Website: crate-barrel
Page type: address-validator
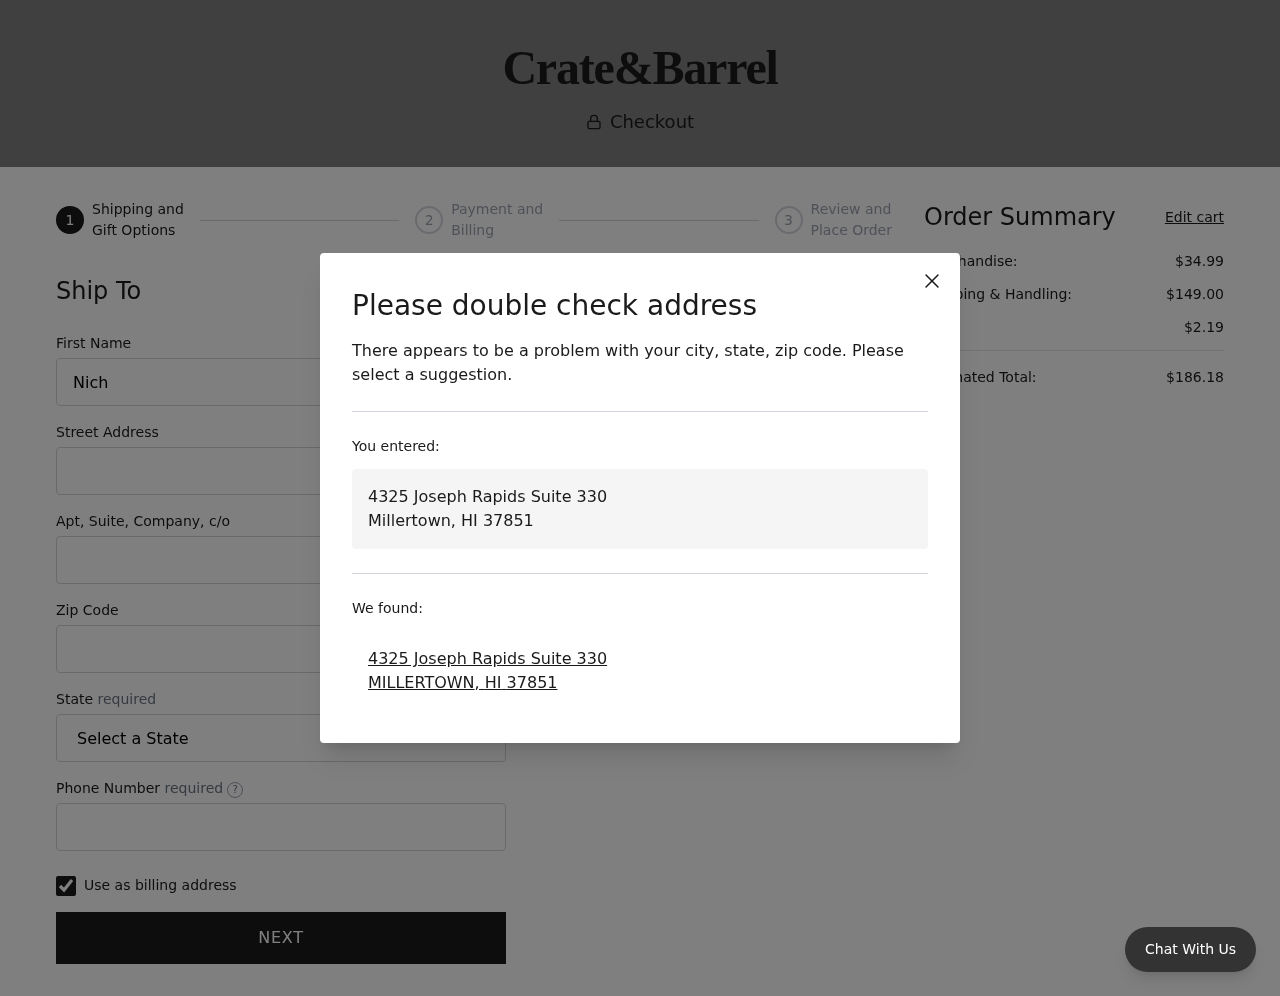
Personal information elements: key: PII_CITY
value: Millertown
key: PII_CITY
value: MILLERTOWN
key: PII_FIRSTNAME
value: Nicholas
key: PII_PHONE
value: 5985862374
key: PII_POSTCODE
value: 37851
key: PII_STATE
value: Hawaii
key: PII_STATE_ABBR
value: HI
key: PII_STREET
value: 4325 Joseph Rapids Suite 330
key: PII_STREET2
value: Suite 492
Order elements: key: ORDER_SUBTOTAL
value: $34.99
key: ORDER_SHIPPING_COST
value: $149.00
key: ORDER_TAX
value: $2.19
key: ORDER_TOTAL
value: $186.18